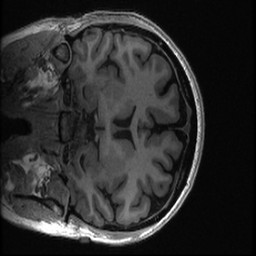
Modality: T1w
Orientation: coronal
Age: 34
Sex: female